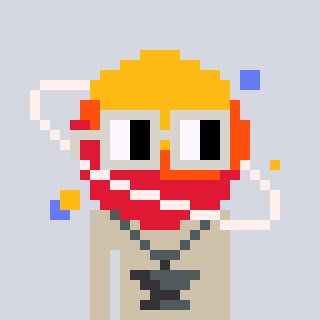
a pixel art character with square light gray glasses, a saturn-shaped head and a bege-colored body on a cool background